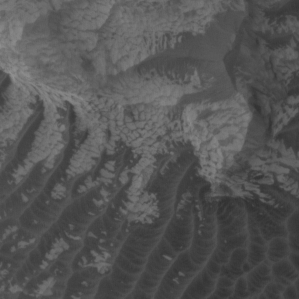
Label: non_frost